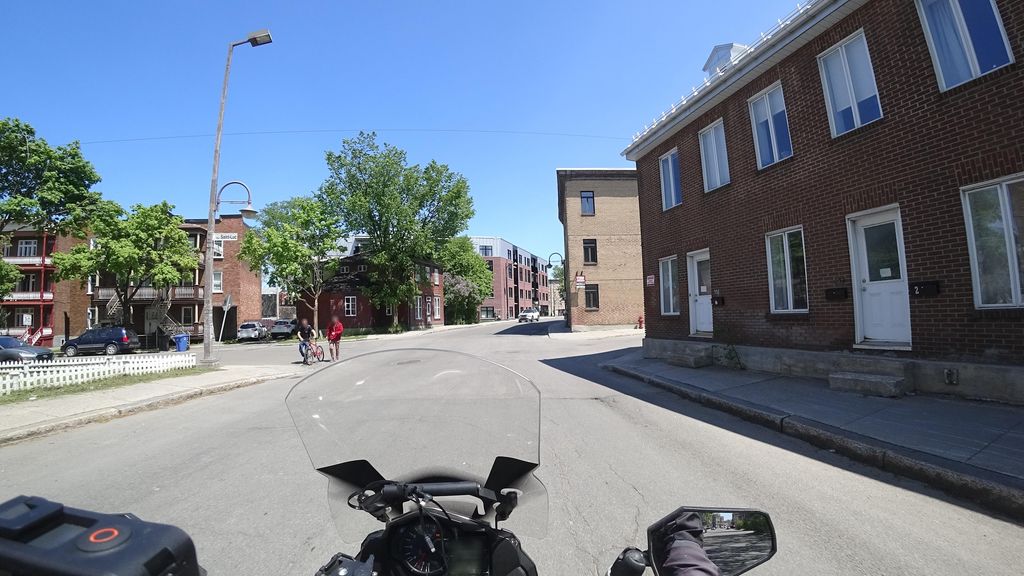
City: quebec_city